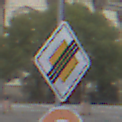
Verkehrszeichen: EndeVorfahrtsstrasse
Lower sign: Geschwindigkeit120
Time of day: Midday
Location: Outdoor (Urban)
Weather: Overcast
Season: NotSpecified
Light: Natural